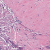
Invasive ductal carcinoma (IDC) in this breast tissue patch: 0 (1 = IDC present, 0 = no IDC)